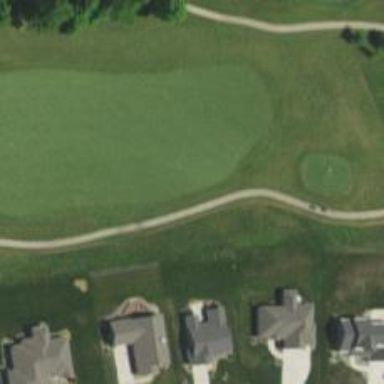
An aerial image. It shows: Path for both roads and golfers.